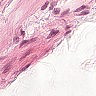
Metastatic tissue present: no